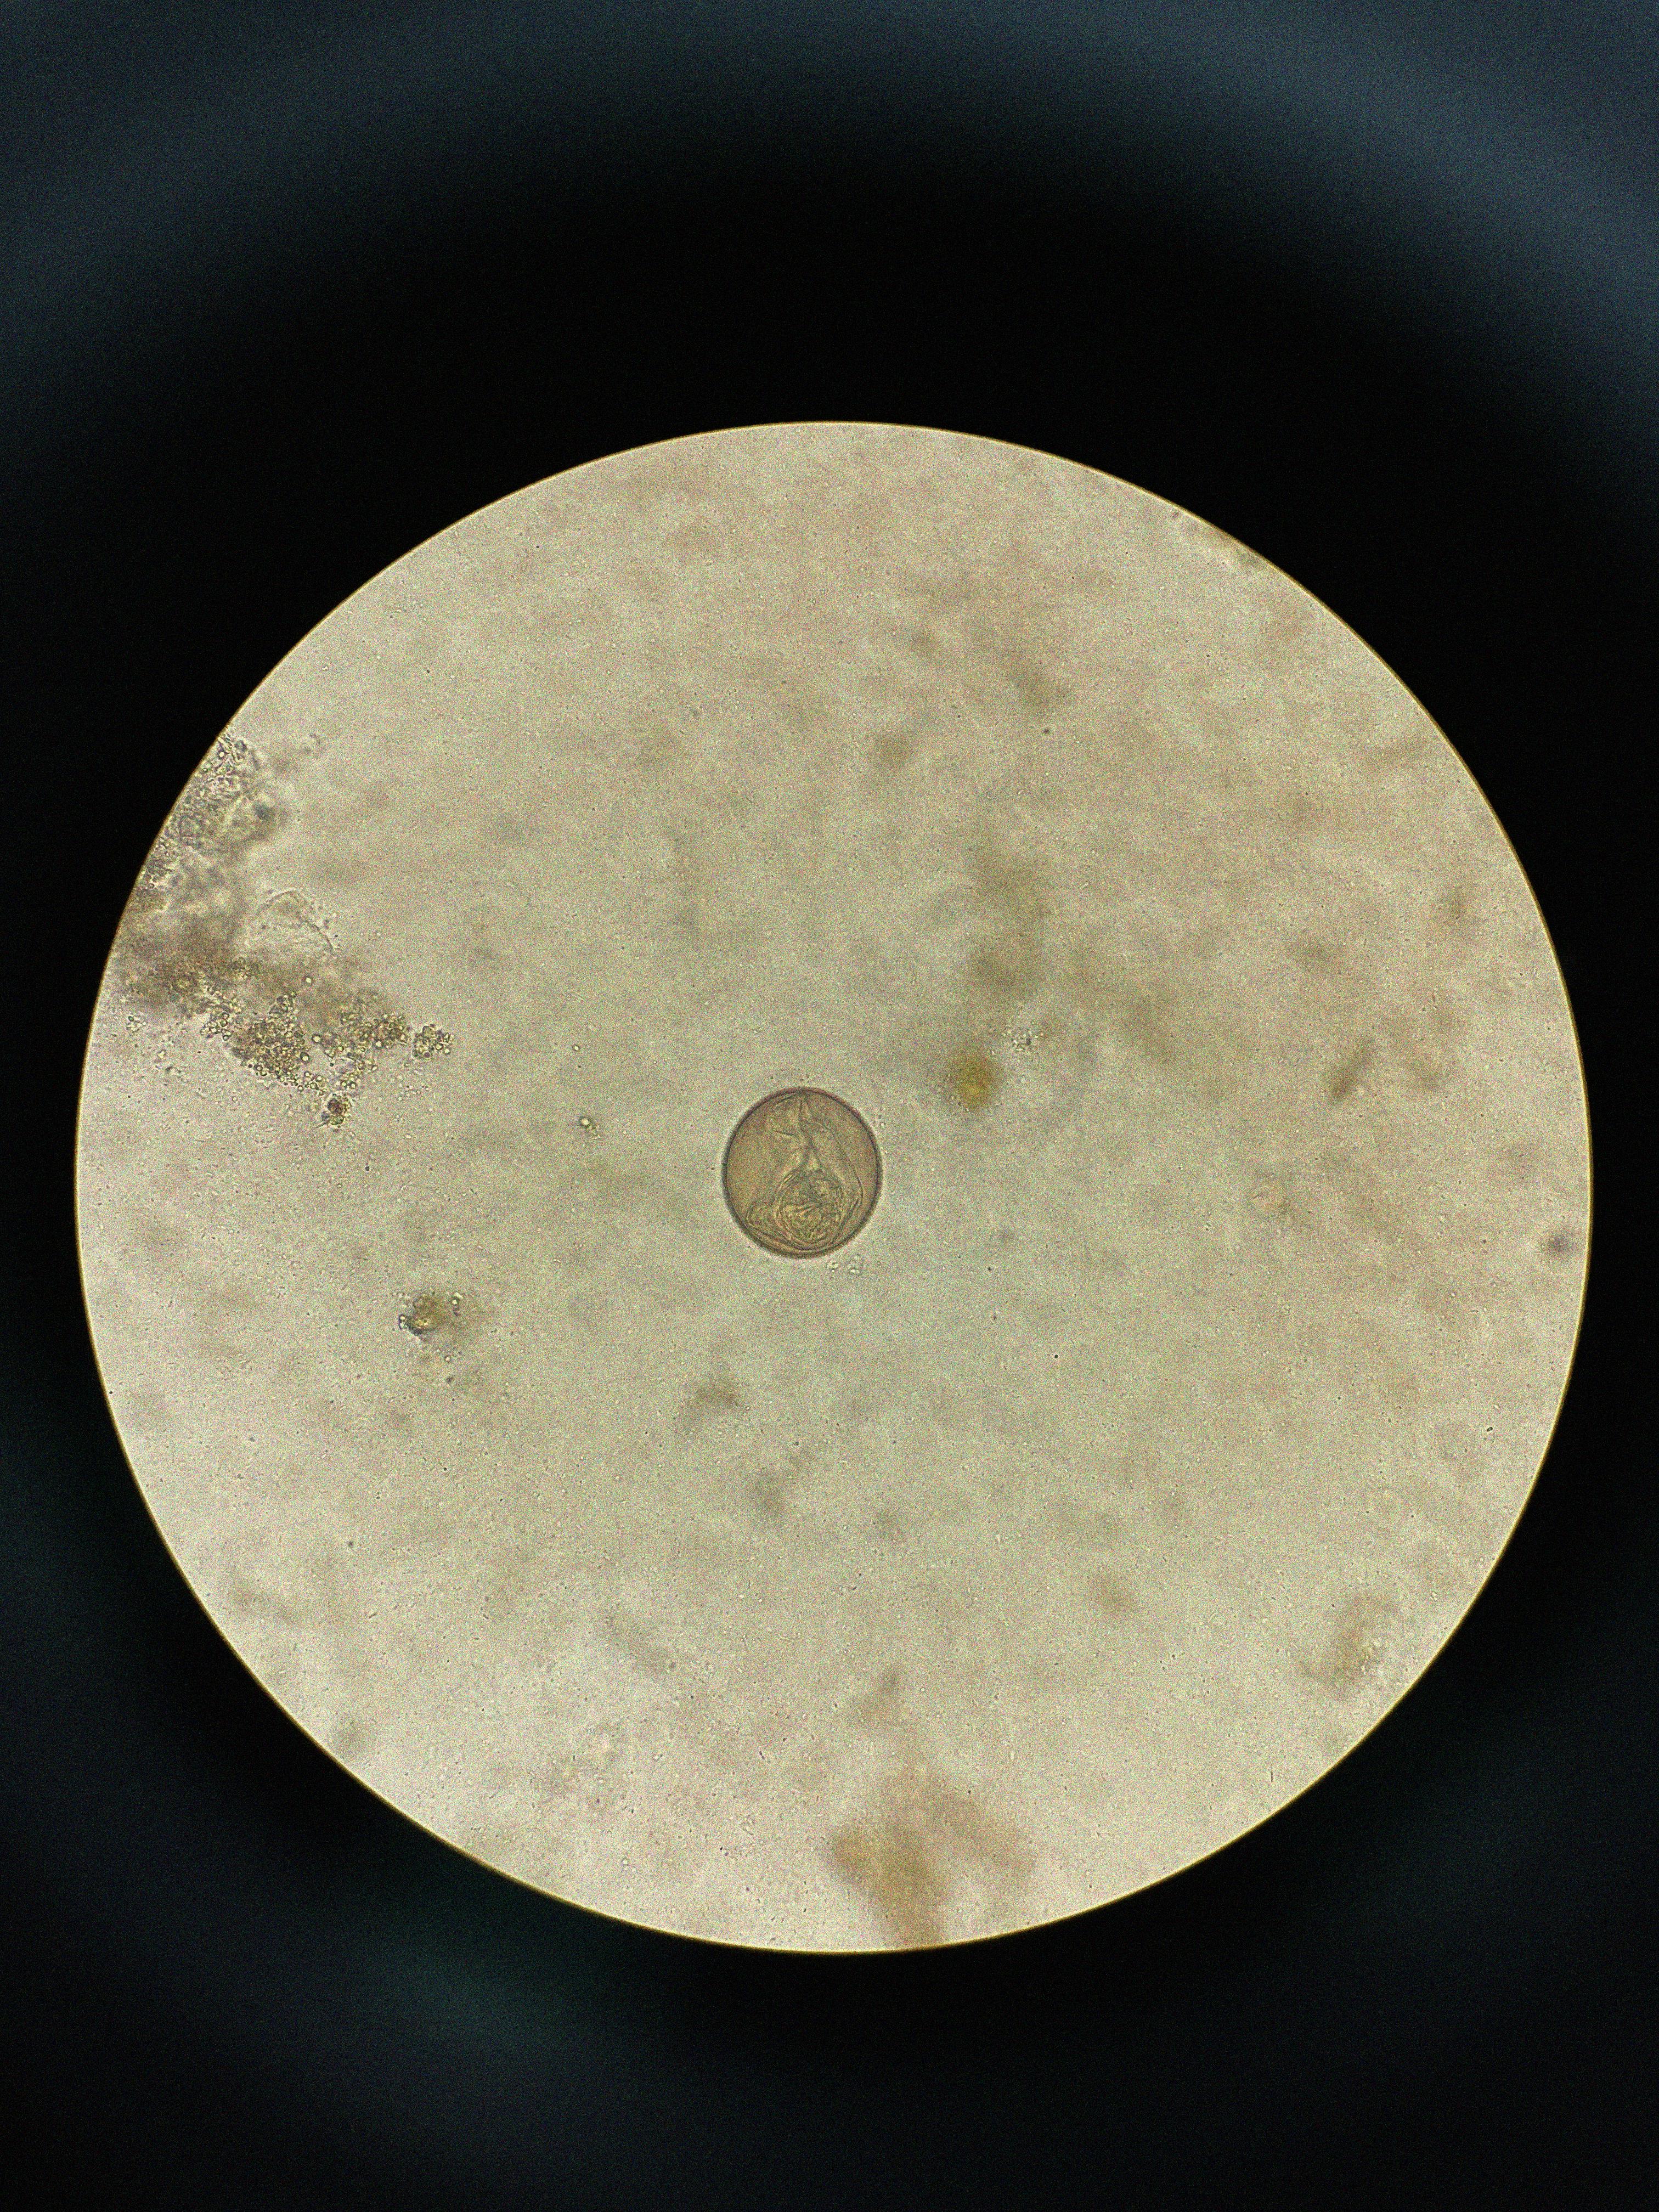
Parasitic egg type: Hymenolepis diminuta